Interaction volume radius: 10 \u00c5
Interaction volume height: 40 \u00c5
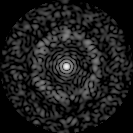
Disorder parameter: 0.7939